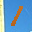
Label: 1